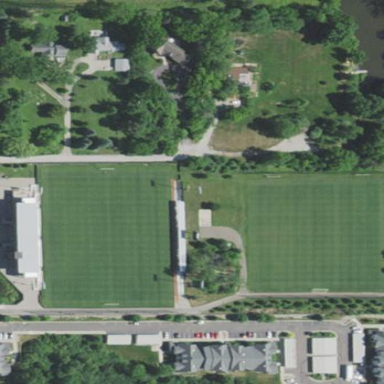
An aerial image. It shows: Soccer pitch with grass surface for leisure and sports.